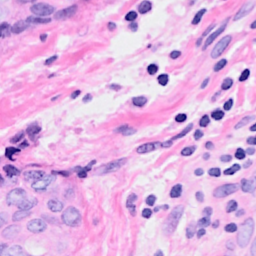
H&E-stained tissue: Breast